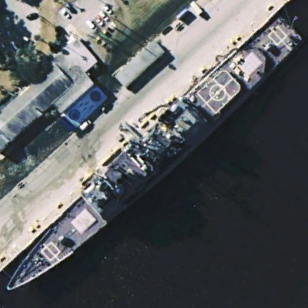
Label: cruiser